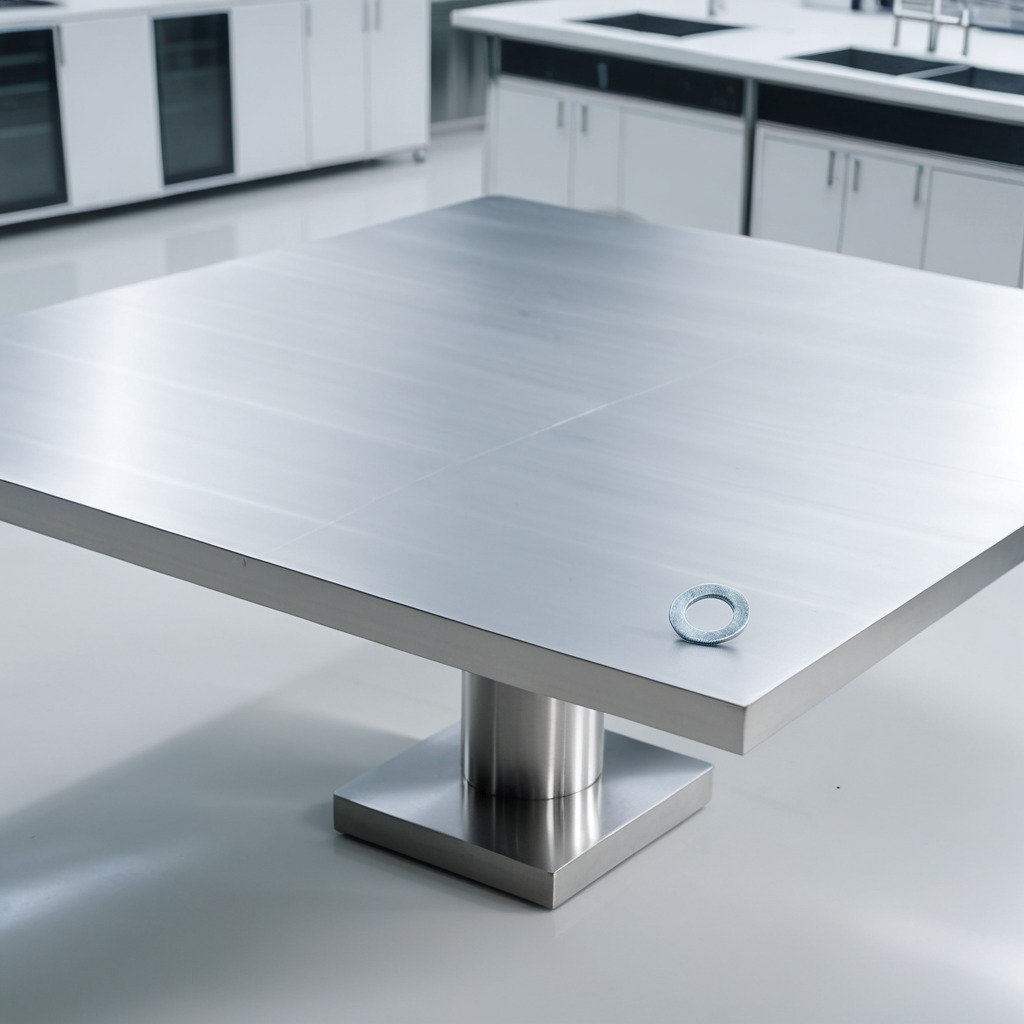
A flat metal washer is lying on a stainless steel table in a high-end prototyping lab.